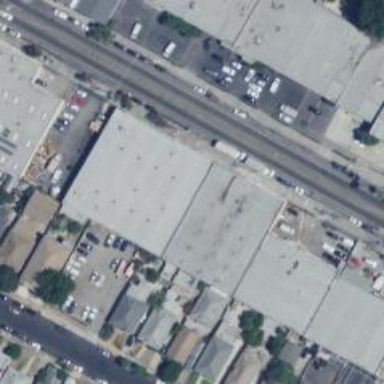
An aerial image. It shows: Warehouse building.